Interaction volume radius: 10 \u00c5
Interaction volume height: 25 \u00c5
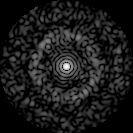
Disorder parameter: 0.8459